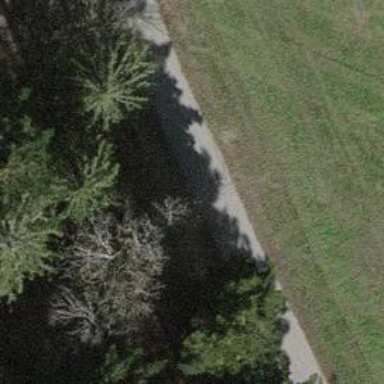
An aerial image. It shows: Well-maintained agricultural track with grade 1 tracktype.